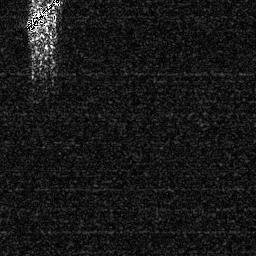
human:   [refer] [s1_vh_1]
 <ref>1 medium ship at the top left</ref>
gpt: <box>[[8, 0, 24, 12, 0]]</box>